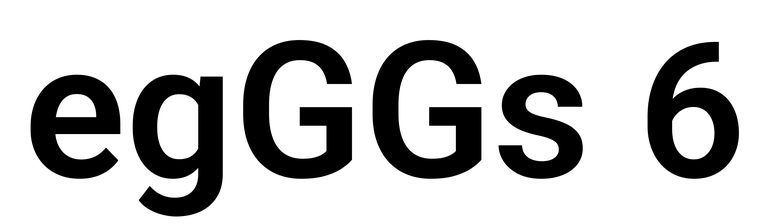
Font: Roboto_SemiBold